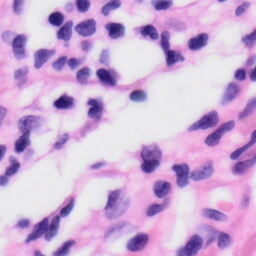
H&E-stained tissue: Skin